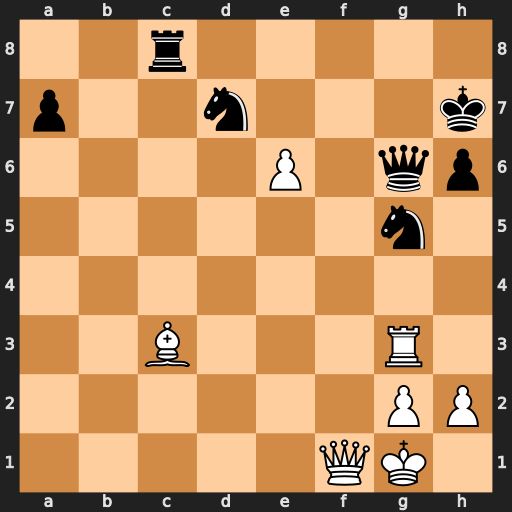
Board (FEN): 2r5/p2n3k/4P1qp/6n1/8/2B3R1/6PP/5QK1
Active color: w
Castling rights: -
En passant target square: -
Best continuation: exd7 Qb6+ Kh1